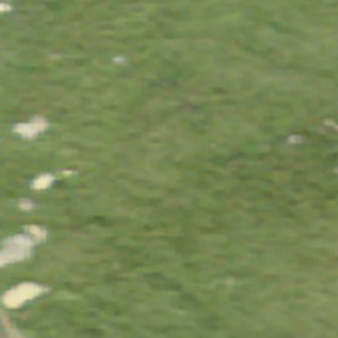
Label: other